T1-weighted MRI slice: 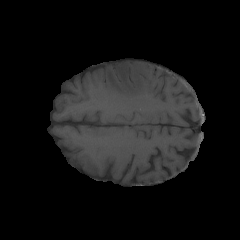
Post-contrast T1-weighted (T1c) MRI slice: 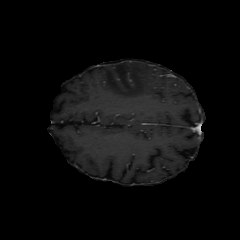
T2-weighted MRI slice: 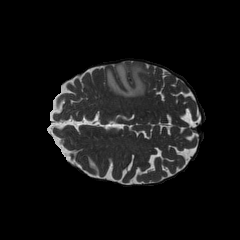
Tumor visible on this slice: yes